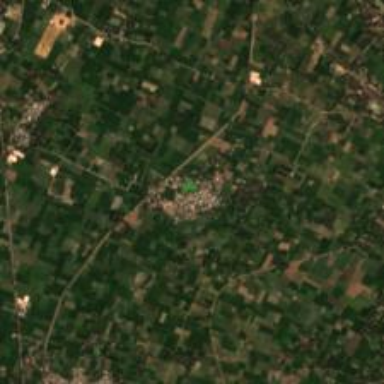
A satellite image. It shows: Village area.